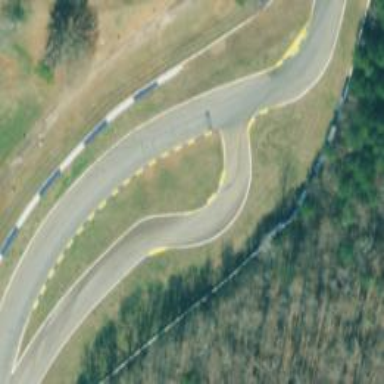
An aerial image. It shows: Motor sport raceway.